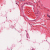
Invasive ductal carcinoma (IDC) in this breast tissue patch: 0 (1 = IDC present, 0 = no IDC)